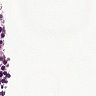
Metastatic tissue present: no